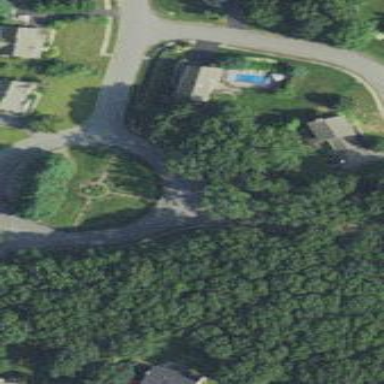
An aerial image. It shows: Roundabout on residential road.